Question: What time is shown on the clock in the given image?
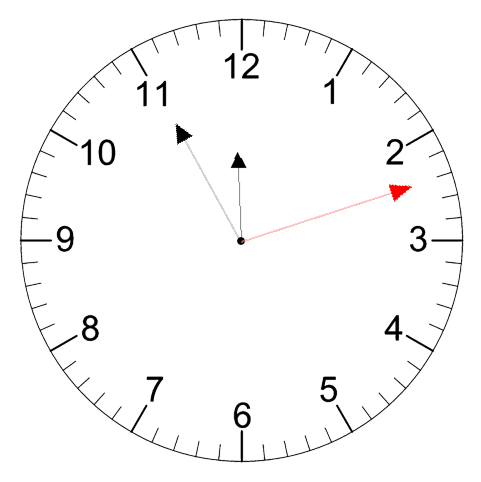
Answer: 11:55:12